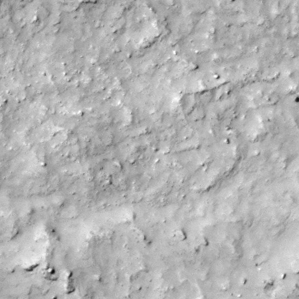
Label: non_frost